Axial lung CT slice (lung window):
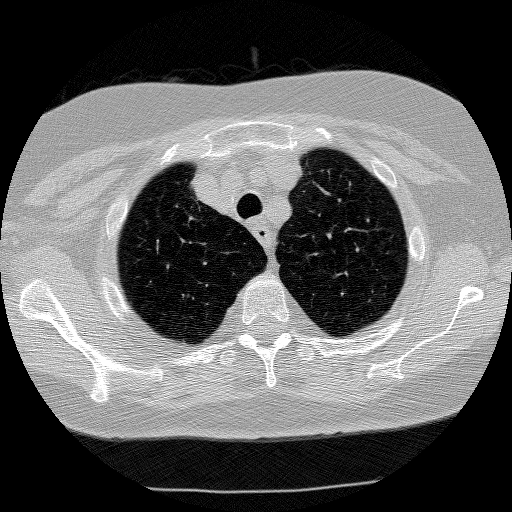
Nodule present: no